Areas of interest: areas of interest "Flower, Bird, Fish, and Insect Market"
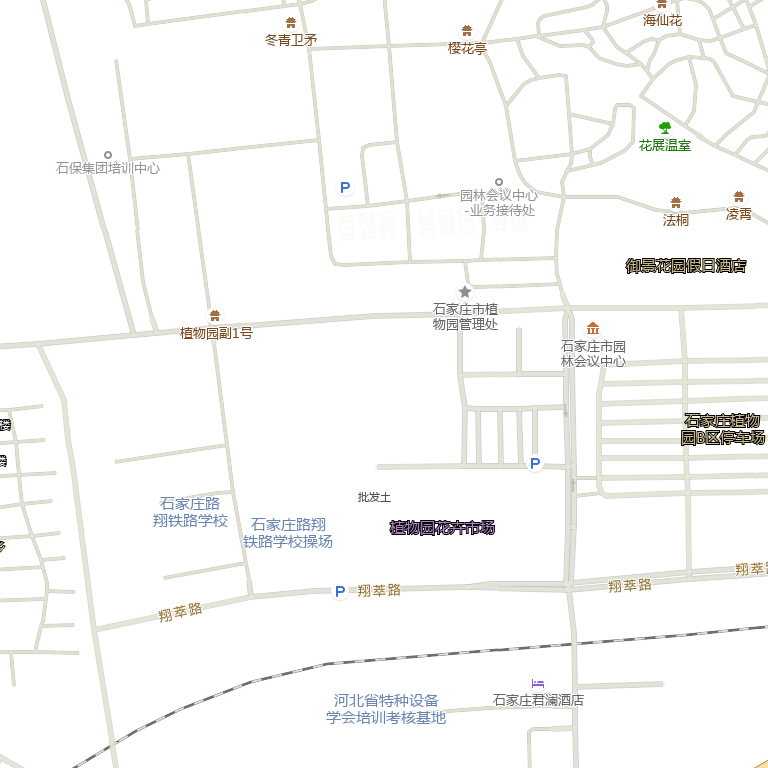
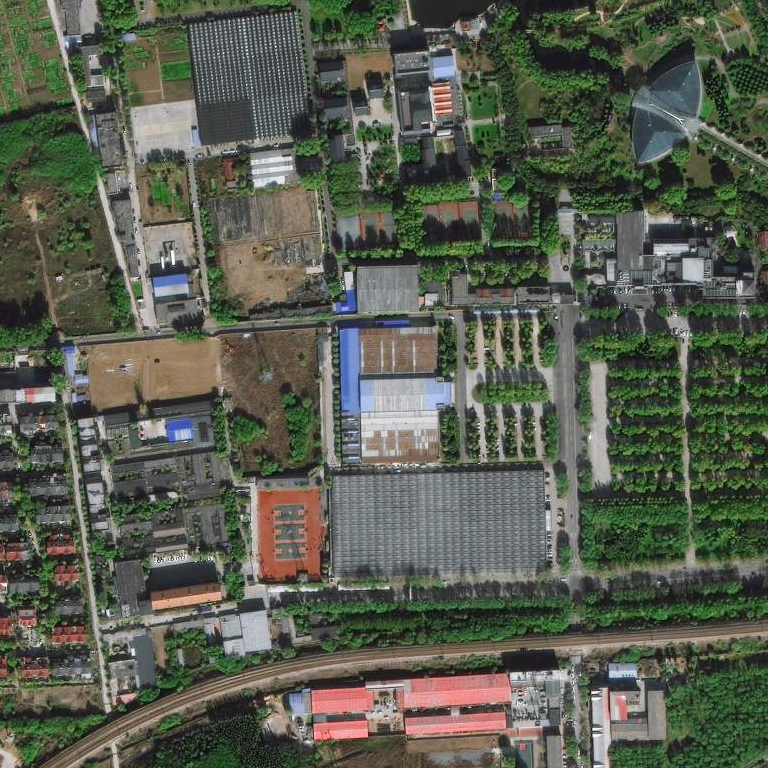